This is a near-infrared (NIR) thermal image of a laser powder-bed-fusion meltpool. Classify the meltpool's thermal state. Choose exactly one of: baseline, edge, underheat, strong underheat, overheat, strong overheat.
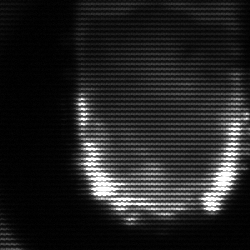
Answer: baseline